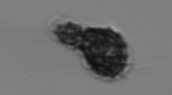
Label: Syracosphaera_pulchra